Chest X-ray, PA view. Patient: 33 years old, sex M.
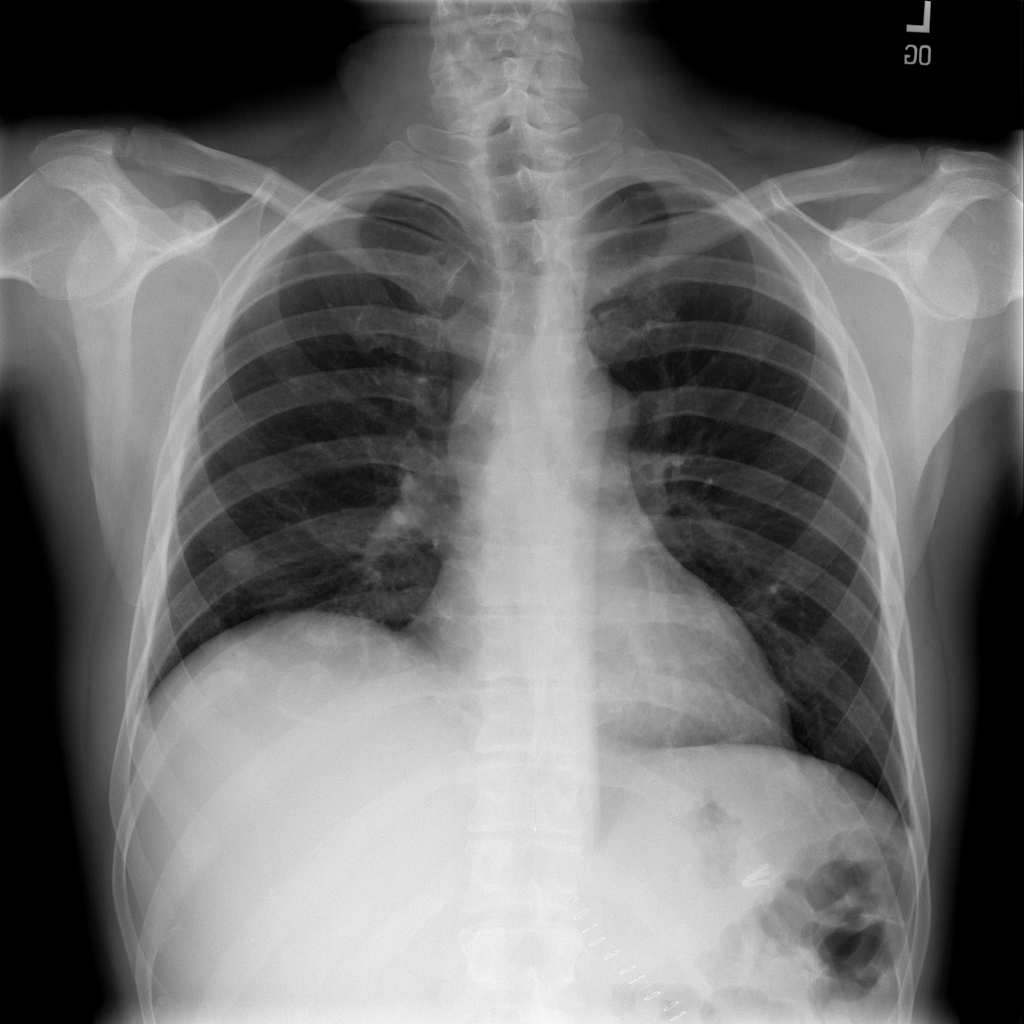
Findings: No Finding